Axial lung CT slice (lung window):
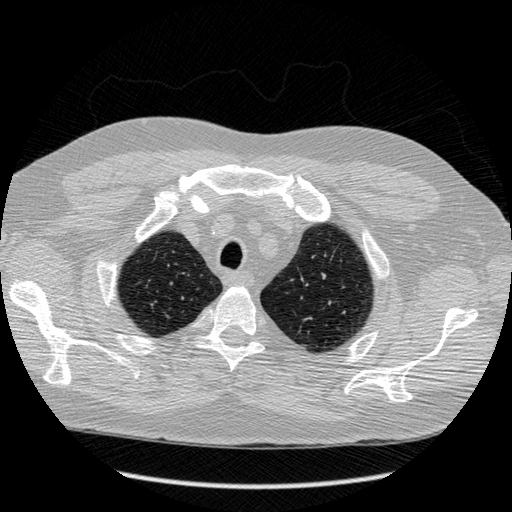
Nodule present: no